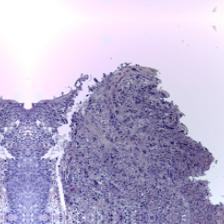
Diagnosis: OSCC